Question: I want to create an android screen like this-
The background image is faded and has a linear layout over it which gives the image a faded look.

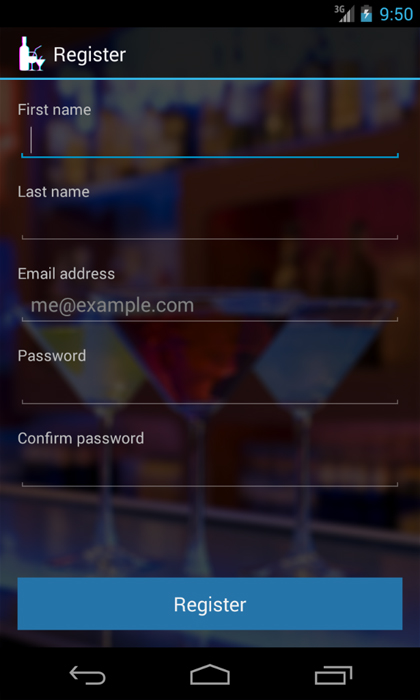
Answer: That is not a faded Image but a blurred image.
Changing alpha will fade image not blur it.
<URL> might help